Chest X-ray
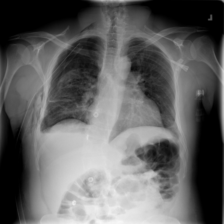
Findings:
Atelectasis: negative
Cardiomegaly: negative
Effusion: negative
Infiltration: negative
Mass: negative
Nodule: negative
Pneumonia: negative
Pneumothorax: positive
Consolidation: negative
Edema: negative
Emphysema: positive
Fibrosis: negative
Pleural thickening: negative
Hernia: negative